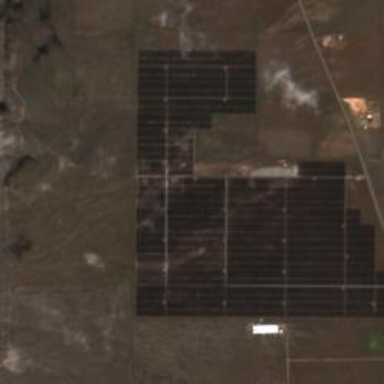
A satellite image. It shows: Solar power plant with photovoltaic technology surrounded by fence.